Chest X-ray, AP view. Patient: 20 years old, sex M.
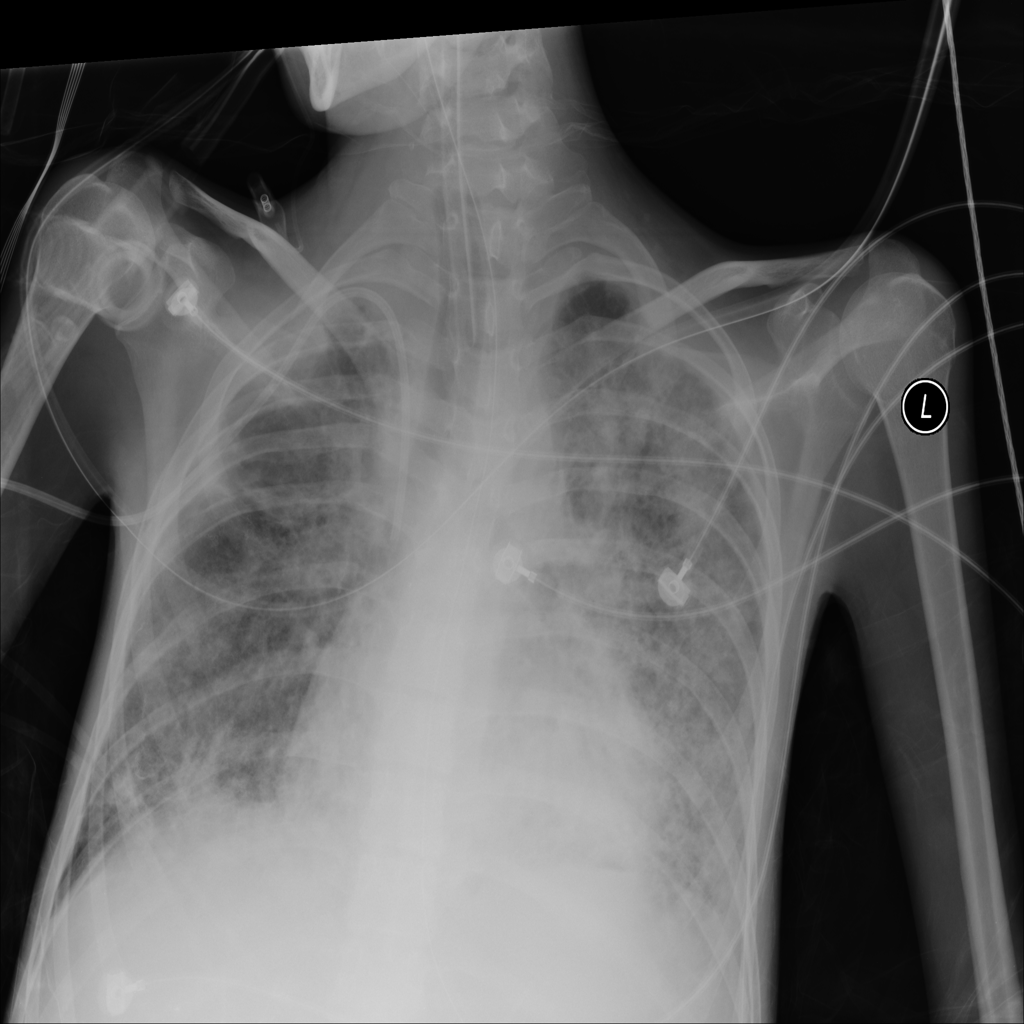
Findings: Fibrosis